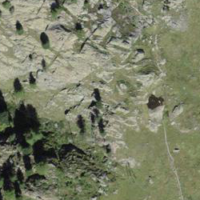
EUNIS habitat code: 31
Species observed at this site:
Rhododendron ferrugineum